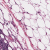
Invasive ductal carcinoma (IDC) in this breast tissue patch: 1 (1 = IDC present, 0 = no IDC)